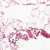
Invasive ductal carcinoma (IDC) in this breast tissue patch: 0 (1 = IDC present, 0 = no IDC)